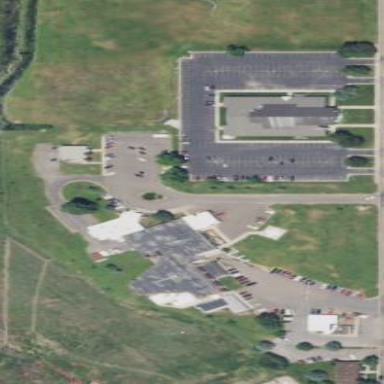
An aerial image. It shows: Healthcare facility identified as hospital.